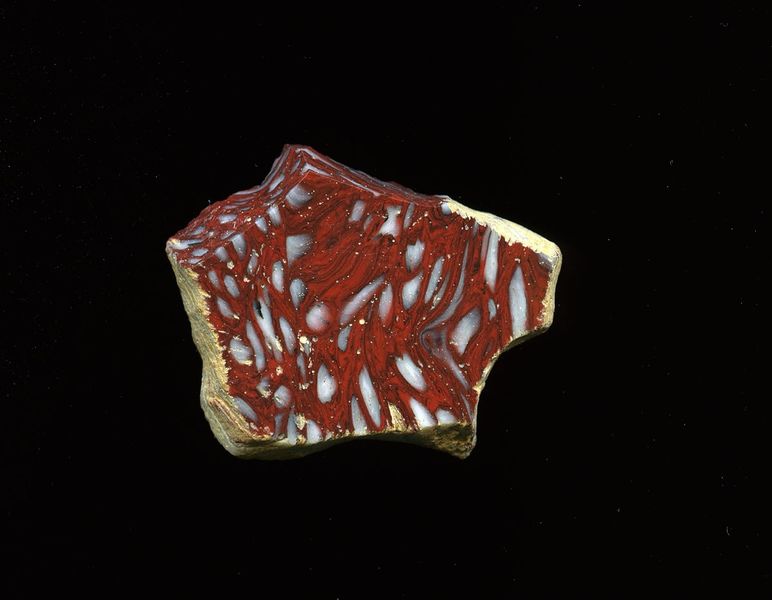
Titel: Mosaikglasfragment
Standort: Hamburg
Institution: Museum für Kunst und Gewerbe Hamburg
Schlagwörter: glas, antike, geschnitten, mosaik, wandschmuck, kaiserzeit, gepresst, bodenbeläge, frühe kaiserzeit, prinzipat, römische, mittlere, späte